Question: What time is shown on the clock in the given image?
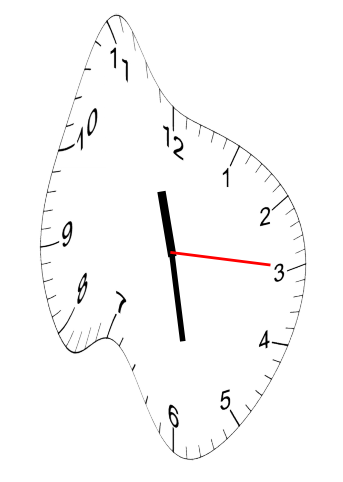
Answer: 11:28:15